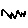
Label: zigzag